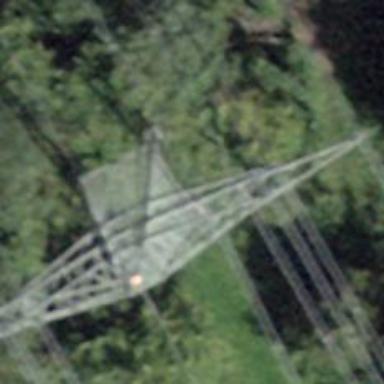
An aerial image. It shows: Power tower.